九年级 · 立体几何学
下列四个几何体:

(1) 正方体

(2) 球

(3)圆雉

(4) 圆柱

其中左视图与俯视图相同的几何体共有
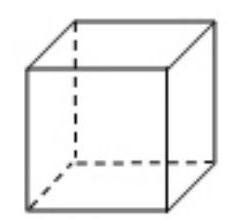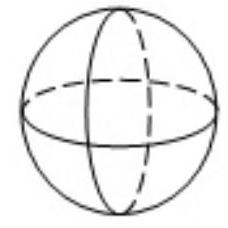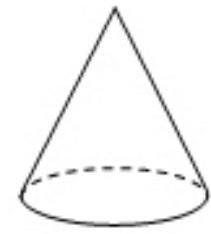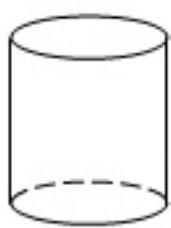
A. 1 个
B. 2 个
C. 3 个
D. 4 个
答案: B
解析: 正方体左视图、俯视图都是正方形, 左视图与俯视图相同;球左视图、俯视图都是圆，左视图与俯视图相同;圆锥左视图、俯视图分别是三角形、有圆心的圆，左视图与俯视图不相同;圆柱左视图、俯视图分别是长方形、圆，左视图与俯视图不相同;即同一个几何体的左视图与俯视图相同的几何体共有 2 个.故选 B.